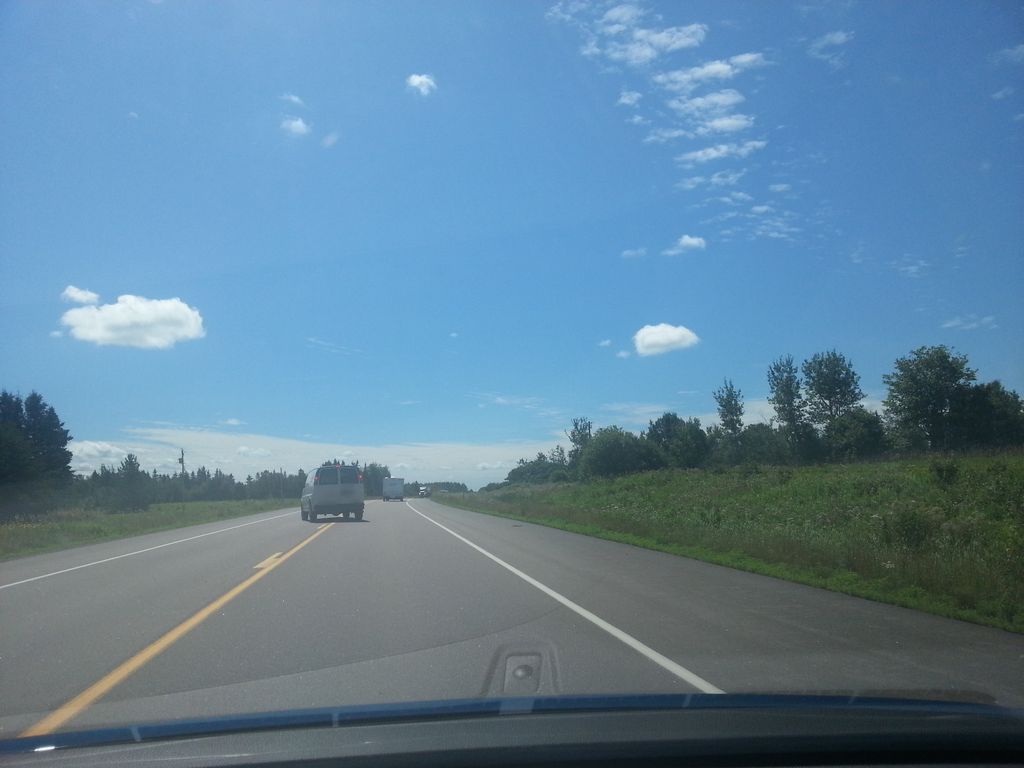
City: charlottetown